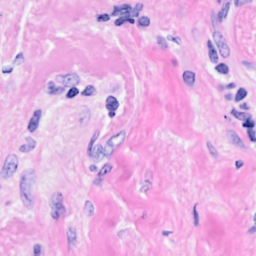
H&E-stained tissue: Breast